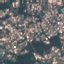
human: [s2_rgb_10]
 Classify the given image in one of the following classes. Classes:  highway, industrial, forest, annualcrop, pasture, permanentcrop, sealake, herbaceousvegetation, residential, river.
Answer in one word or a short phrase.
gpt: Residential